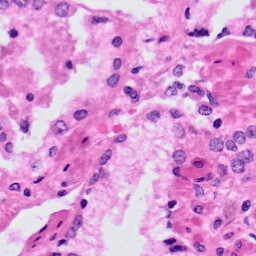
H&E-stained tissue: Prostate